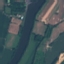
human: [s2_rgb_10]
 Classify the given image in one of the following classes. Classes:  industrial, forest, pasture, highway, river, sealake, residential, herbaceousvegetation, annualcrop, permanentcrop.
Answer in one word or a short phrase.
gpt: River